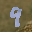
Label: 4